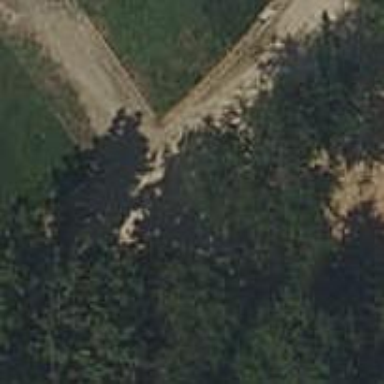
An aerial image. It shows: Unpaved footway.